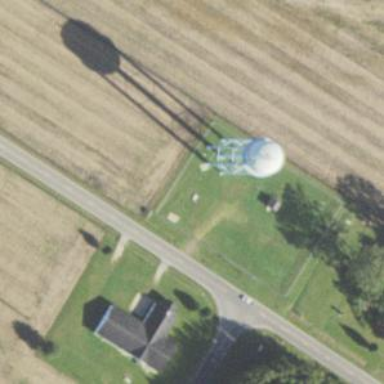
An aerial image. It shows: Water tower that is man-made.